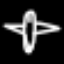
Label: airplane